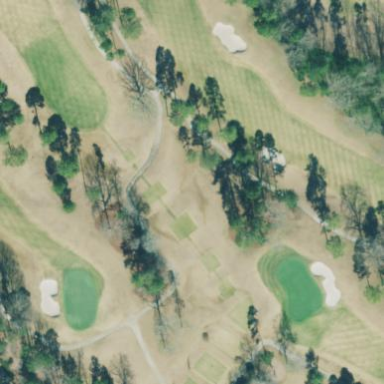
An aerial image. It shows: Golf tee.